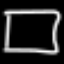
Label: square